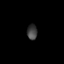
Tissue: prostate
Cell type: T cells
Senescence score: 0.6976
Nuclear area (px): 152
Mean DAPI intensity: 63.151